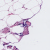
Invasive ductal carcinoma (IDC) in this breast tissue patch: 0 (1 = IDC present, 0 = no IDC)